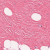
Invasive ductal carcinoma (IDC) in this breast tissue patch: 0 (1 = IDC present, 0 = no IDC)